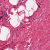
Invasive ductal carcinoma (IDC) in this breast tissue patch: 0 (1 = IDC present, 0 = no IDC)